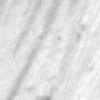
Label: change